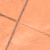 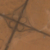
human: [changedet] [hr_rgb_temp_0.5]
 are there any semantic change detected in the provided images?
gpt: The road crossing was expanded.